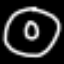
Label: donut